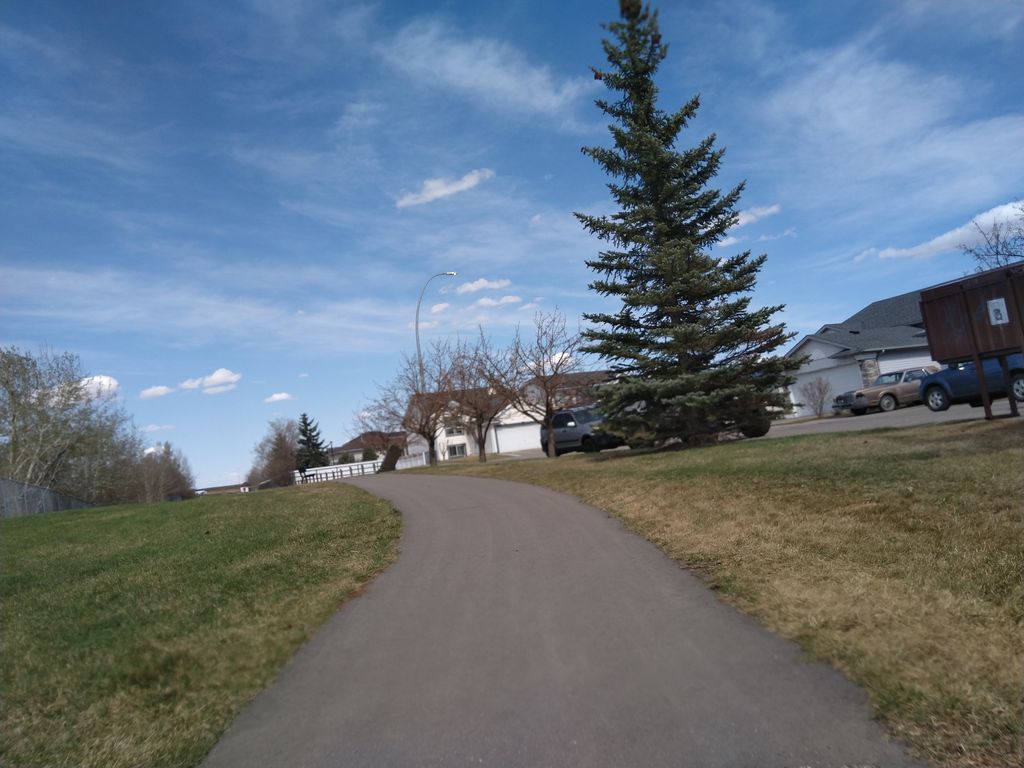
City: calgary